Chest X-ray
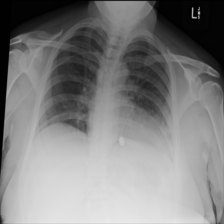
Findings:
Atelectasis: negative
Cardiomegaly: negative
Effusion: negative
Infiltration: negative
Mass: negative
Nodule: negative
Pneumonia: negative
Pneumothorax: negative
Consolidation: negative
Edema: negative
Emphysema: negative
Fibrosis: negative
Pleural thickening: negative
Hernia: negative